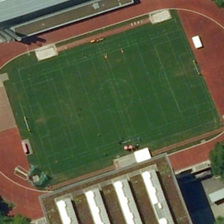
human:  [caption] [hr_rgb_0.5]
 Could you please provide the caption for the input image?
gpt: a playground is near several green trees and a building .

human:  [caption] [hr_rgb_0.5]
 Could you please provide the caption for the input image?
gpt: a playground is near several green trees and a building .

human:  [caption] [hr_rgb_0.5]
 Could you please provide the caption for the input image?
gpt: a playground is near several green trees and a building .

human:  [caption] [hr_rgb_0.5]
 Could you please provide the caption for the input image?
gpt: a playground is near several green trees and a building .

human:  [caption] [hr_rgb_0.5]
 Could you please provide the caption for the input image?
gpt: a playground is near several green trees and a building .